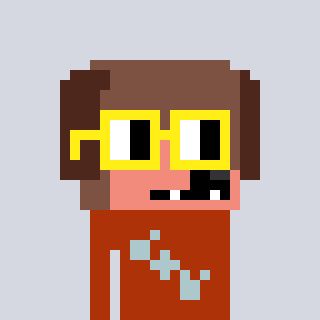
a pixel art character with square yellow glasses, a dog-shaped head and a hotbrown-colored body on a cool background